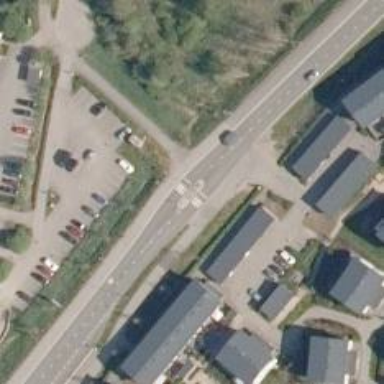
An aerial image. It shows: Marked crossing with pedestrian island.